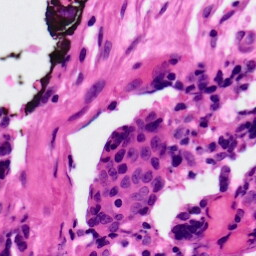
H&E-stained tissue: Ovarian